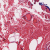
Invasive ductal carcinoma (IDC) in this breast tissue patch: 0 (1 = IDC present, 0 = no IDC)